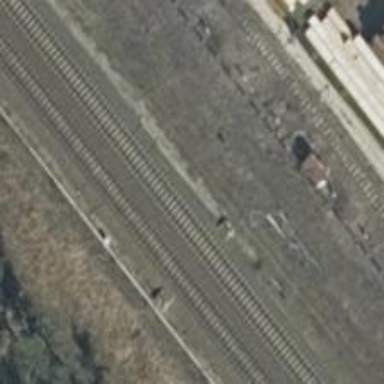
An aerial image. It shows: Railway signal.